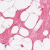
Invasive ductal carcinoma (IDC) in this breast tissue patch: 0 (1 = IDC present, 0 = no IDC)